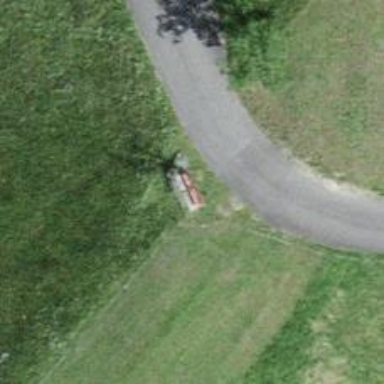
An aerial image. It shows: Red bench.